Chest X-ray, AP view. Patient: 50 years old, sex M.
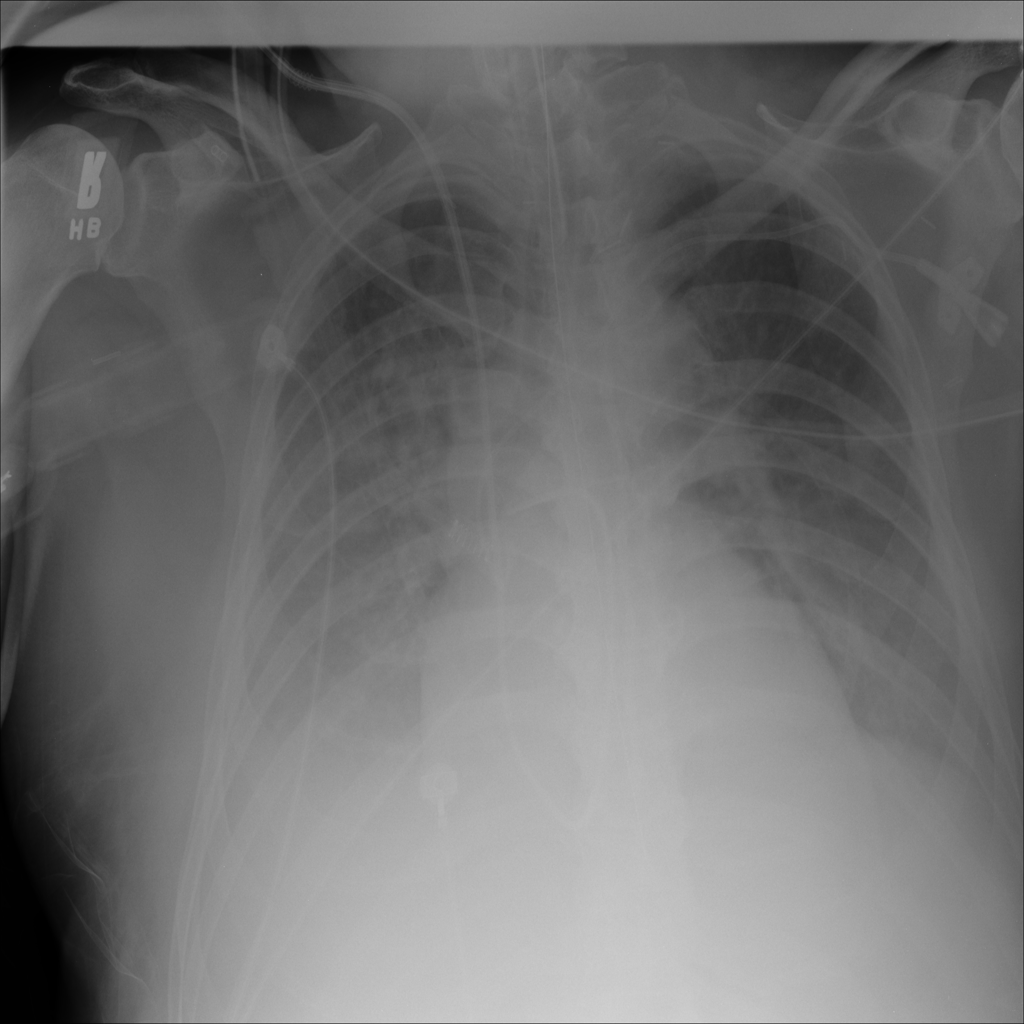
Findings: Effusion